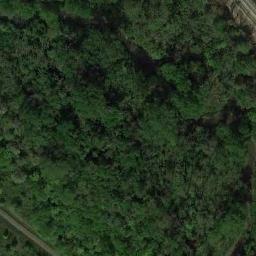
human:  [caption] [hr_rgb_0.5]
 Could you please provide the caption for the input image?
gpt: There is a bare land in this forest .

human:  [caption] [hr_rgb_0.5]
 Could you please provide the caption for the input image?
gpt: There are two roads go through the forest .

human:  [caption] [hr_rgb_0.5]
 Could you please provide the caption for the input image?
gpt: The forest has a lot of dense green trees of different heights and sizes .

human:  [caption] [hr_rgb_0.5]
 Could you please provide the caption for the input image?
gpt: Many green trees are in a forest between two roads .

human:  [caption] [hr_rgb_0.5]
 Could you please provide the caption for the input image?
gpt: A dense forest with many green trees .